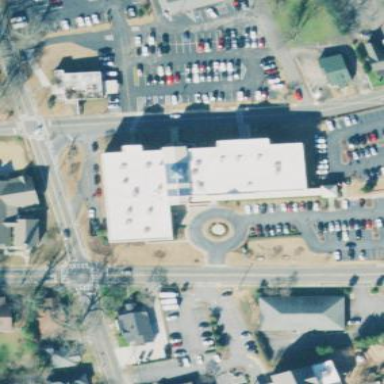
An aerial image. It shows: Government office building that serves as public courthouse.